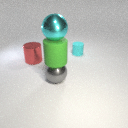
large cyan metal sphere above large gray metal sphere